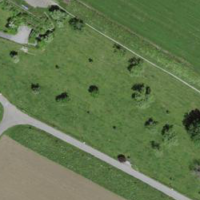
EUNIS habitat code: 25
Species observed at this site:
Pseudochorthippus parallelus
Prunella vulgaris
Plantago media
Chorthippus biguttulus